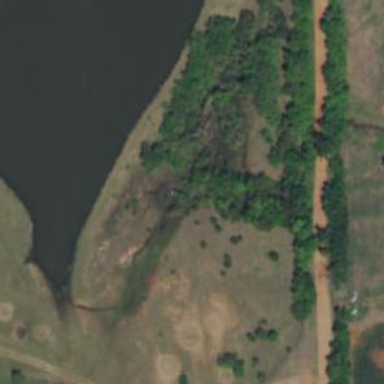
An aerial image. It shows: Reservoir.